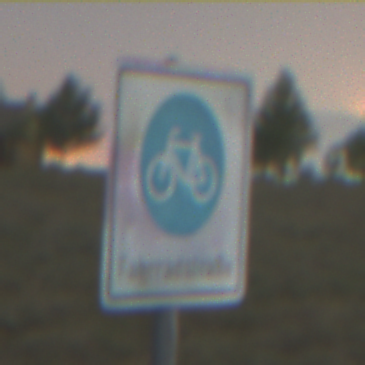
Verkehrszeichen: BeginnFahrradstrasse
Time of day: Night
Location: Outdoor (Nature)
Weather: Overcast
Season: NotSpecified
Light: Artificial